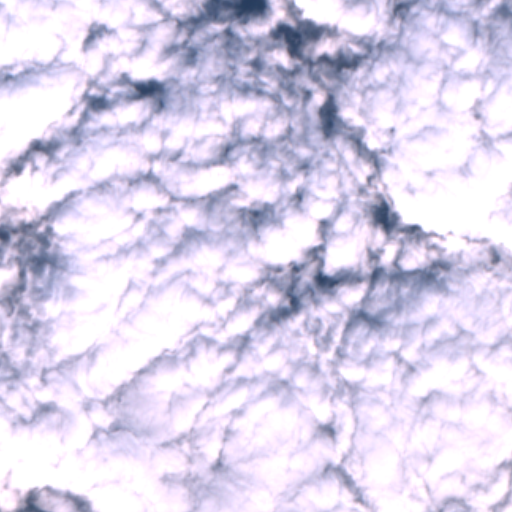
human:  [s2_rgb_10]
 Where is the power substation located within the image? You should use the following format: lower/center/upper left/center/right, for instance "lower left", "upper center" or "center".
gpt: The power substation is located in the center of the image.
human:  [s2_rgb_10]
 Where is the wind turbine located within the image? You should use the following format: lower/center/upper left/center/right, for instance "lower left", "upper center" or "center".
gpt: The wind turbine is located in the lower left of the image.
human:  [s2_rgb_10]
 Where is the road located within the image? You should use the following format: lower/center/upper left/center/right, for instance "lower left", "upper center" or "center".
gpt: There is no road in the image.